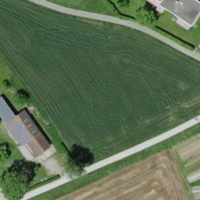
EUNIS habitat code: 25
Species observed at this site:
Allium ursinum